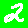
Digit: 2